Question: How can I move the toolbar in IntelliJ from the Top Right corner to the Top Left?

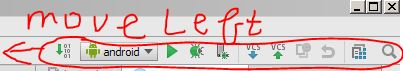
Answer: click on Main Menu | View | Toolbar